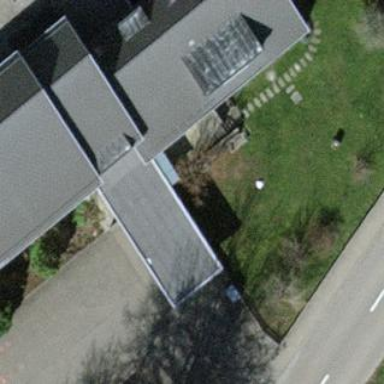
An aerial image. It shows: View of roof of building.